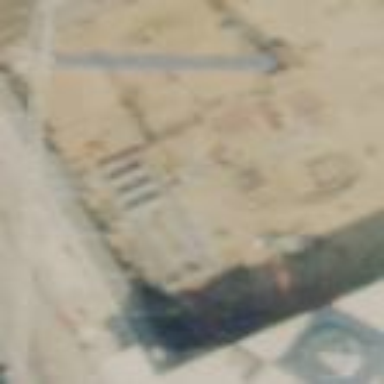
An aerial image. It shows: Fitness center building.